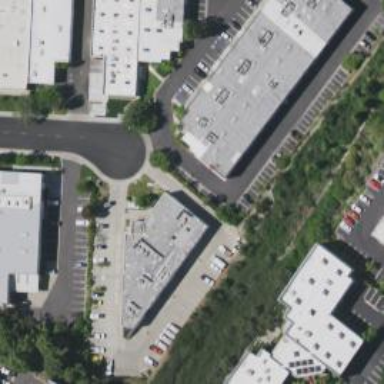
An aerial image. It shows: Commercial building.